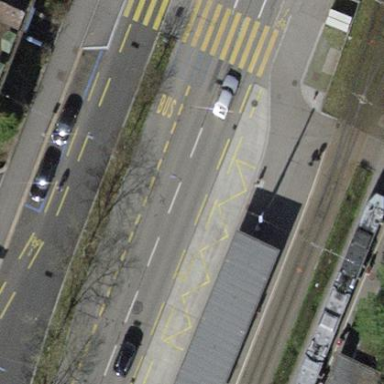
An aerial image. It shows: Public transport shelter.